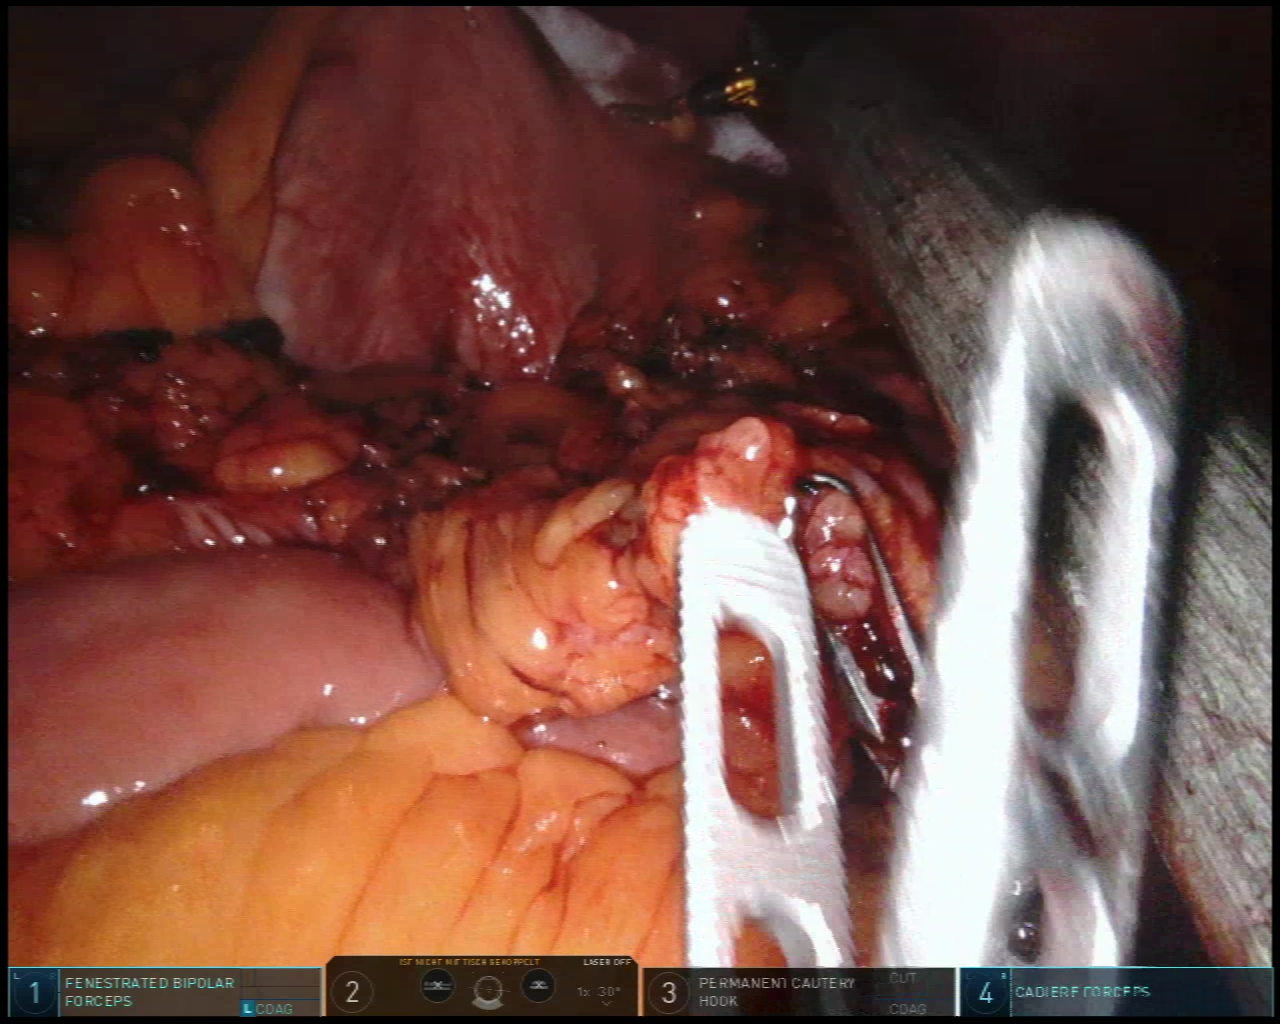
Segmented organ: stomach
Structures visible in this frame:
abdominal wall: yes
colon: yes
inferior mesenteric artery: no
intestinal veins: no
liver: no
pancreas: no
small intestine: yes
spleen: no
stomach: yes
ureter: no
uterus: no
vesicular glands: no